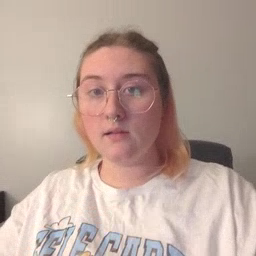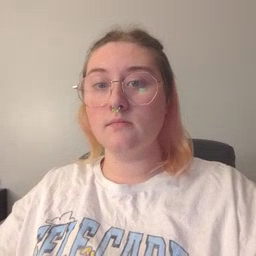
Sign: stuck